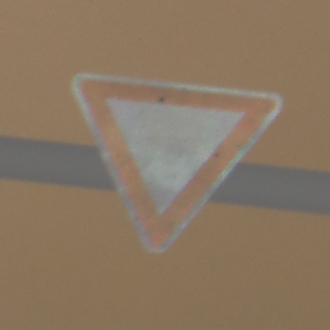
Verkehrszeichen: VorfahrtGewaehren
Umgebung: Outdoor, Urban
Tageszeit: Night
Wetter: Overcast
Licht: Artificial
Jahreszeit: NotSpecified
Kontrast: HighContrast